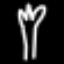
Label: fork